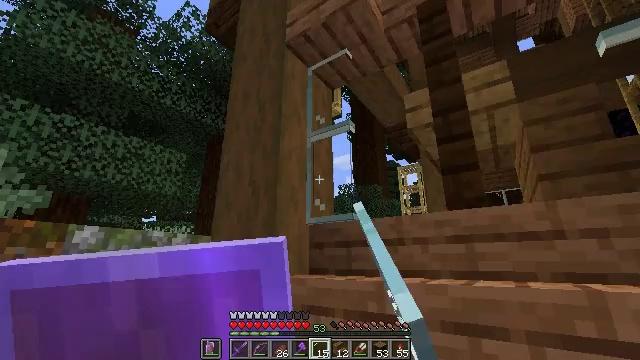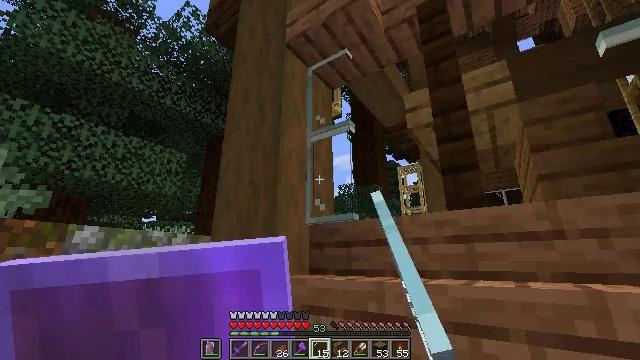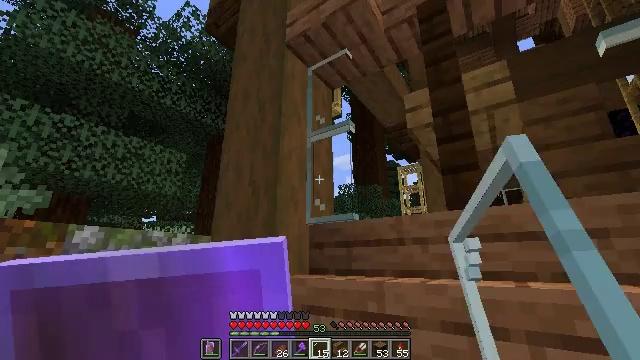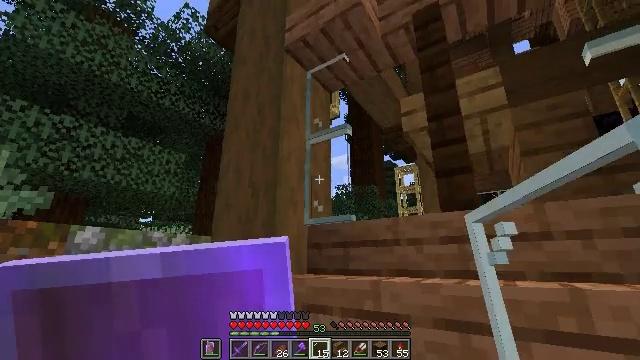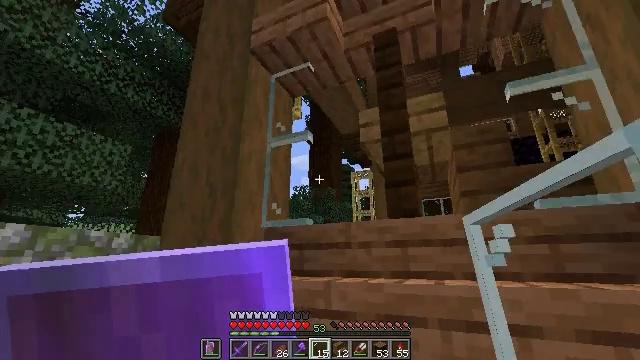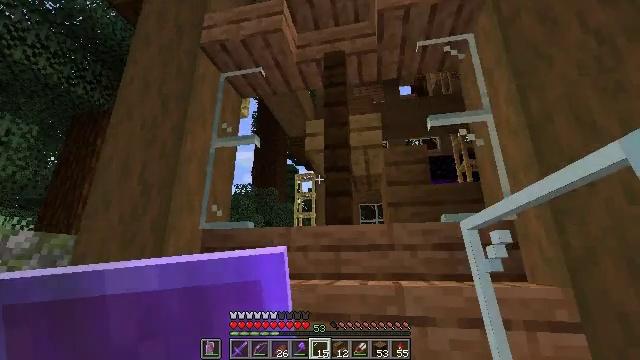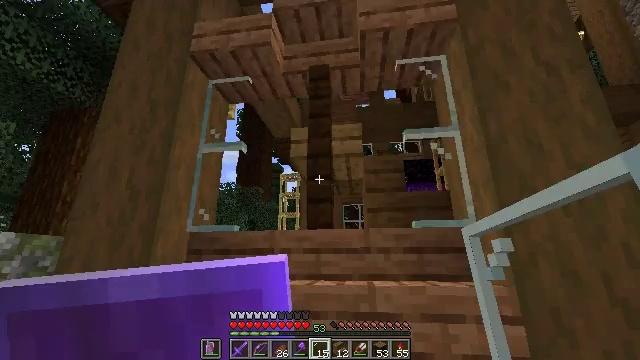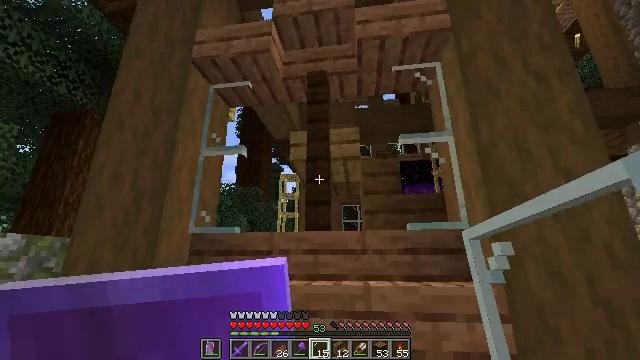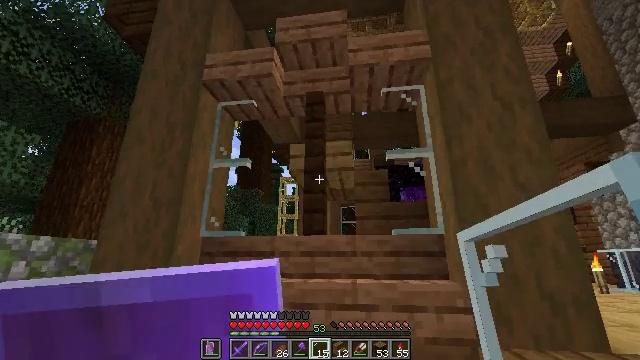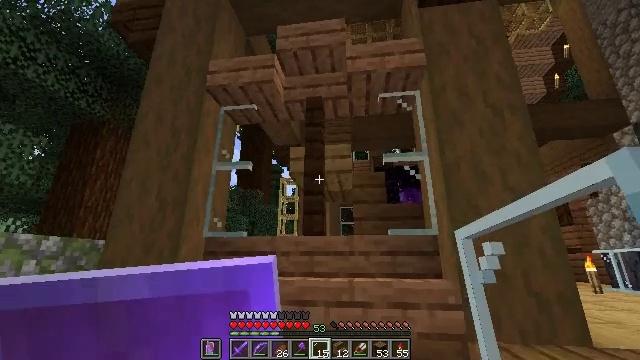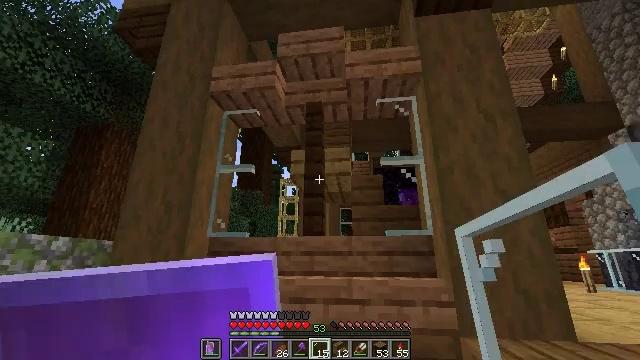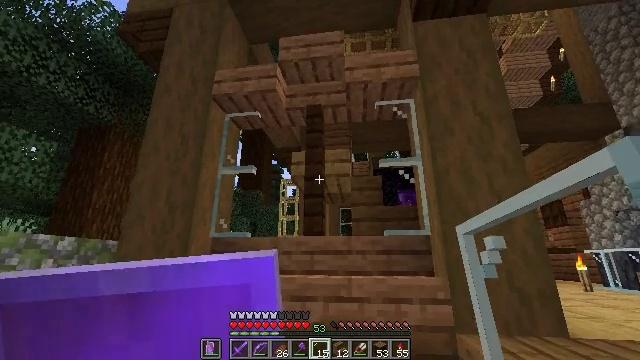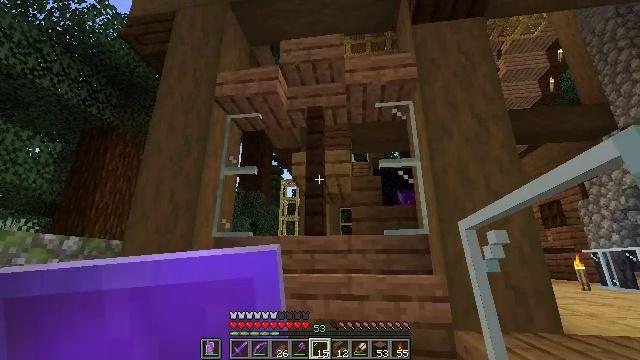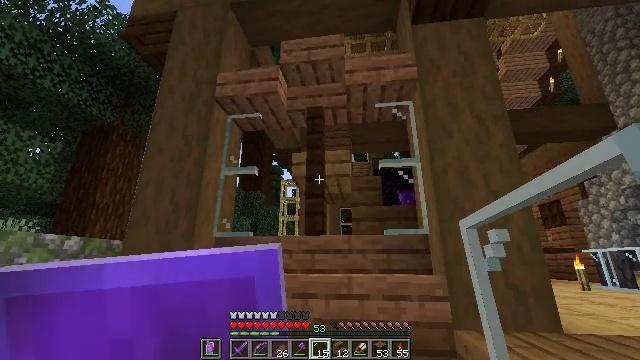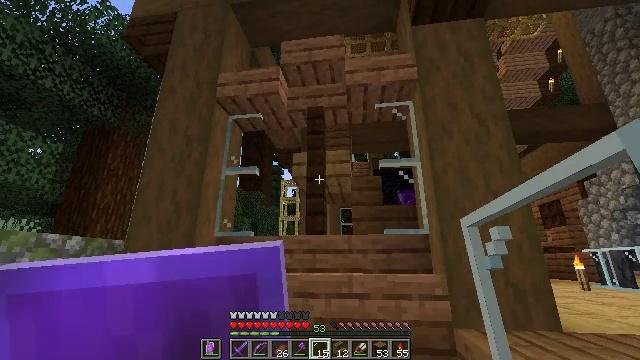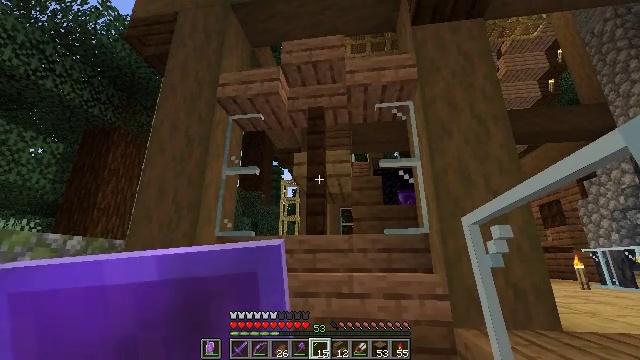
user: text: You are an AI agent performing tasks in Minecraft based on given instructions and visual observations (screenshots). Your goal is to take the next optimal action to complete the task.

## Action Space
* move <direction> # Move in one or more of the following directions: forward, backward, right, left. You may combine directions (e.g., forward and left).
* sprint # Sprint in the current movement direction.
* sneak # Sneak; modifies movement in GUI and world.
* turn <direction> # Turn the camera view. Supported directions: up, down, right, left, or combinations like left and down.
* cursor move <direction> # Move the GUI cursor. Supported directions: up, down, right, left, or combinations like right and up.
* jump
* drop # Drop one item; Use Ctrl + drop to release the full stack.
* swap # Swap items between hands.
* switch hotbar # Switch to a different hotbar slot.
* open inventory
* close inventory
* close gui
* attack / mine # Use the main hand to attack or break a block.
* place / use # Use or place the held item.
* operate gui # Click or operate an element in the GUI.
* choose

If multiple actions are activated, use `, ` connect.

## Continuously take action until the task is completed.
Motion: motion action
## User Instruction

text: Mine the glass pane carefully.
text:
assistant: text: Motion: no_op
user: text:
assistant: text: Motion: no_op
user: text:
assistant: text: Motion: move back
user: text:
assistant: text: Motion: move back, turn right
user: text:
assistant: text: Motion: move back, turn right
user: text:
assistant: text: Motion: move back, turn right
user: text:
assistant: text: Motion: move back
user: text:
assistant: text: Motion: move back
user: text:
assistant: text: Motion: move back
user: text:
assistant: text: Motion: no_op
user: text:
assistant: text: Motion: no_op
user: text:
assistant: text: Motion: no_op
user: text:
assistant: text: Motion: no_op
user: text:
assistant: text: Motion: no_op
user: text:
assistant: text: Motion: no_op
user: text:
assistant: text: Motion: no_op
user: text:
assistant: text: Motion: no_op
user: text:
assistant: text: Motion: no_op
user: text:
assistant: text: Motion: no_op
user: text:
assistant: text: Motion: no_op
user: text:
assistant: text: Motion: no_op
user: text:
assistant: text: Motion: no_op
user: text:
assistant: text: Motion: no_op
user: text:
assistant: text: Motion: no_op
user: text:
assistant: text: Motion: no_op
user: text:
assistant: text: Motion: no_op
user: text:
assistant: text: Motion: no_op
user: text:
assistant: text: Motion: no_op
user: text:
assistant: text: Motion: no_op
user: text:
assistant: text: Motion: no_op